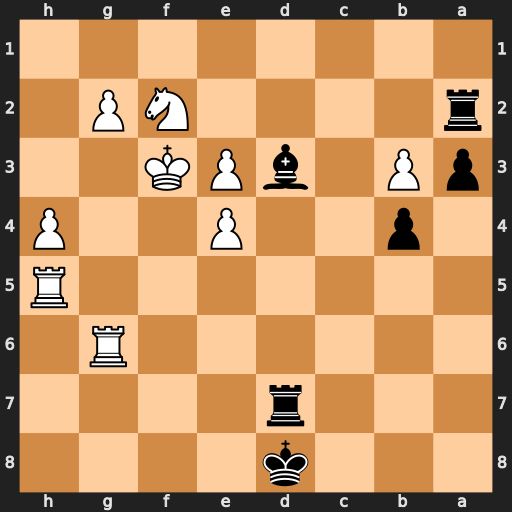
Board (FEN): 3k4/3r4/6R1/7R/1p2P2P/pP1bPK2/r4NP1/8
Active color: b
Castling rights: -
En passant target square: -
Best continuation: Be2+ Kg3 Bxh5